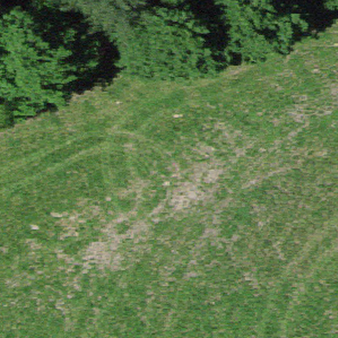
Label: other